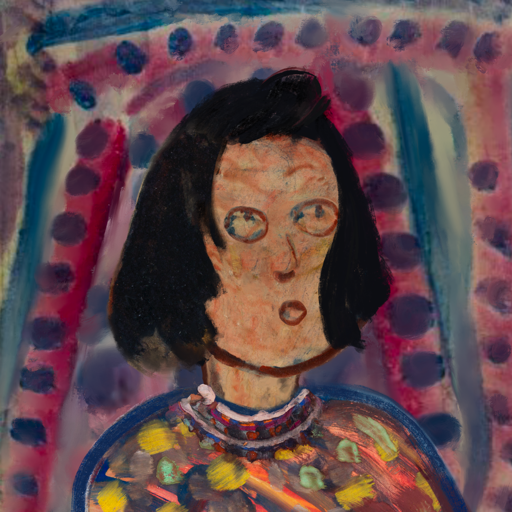
Background: HillGirl, Head And Neck Side: Orphan, Face Side: Orphan, Bust: Mother_And_Son_Mother, Hair Side: Mosgoul, Head Accessory: Blank, Second Necklace: Blank, Necklace: Hypocrite_1, Baby: Blank